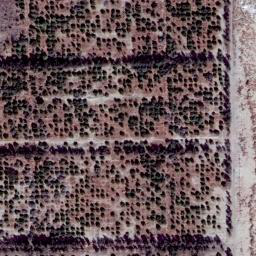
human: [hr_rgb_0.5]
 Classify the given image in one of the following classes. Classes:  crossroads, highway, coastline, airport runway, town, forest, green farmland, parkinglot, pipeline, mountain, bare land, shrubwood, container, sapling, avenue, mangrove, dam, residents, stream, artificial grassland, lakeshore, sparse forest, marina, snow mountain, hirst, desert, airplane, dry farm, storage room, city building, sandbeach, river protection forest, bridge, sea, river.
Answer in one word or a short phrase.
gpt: dry farm